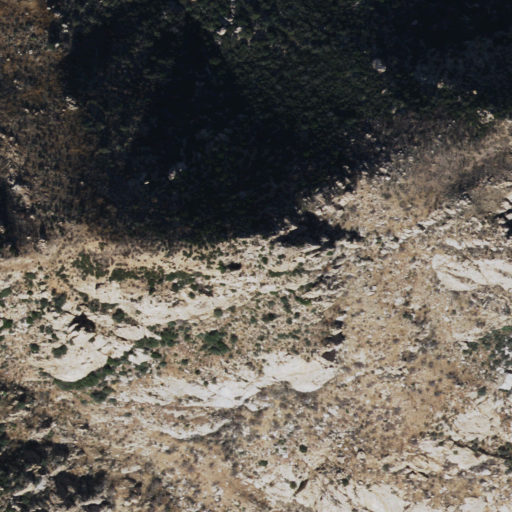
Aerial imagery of mountain in Arizona named Cluff Peak containing shrub, evergreen forest, and barren land